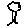
Label: tree